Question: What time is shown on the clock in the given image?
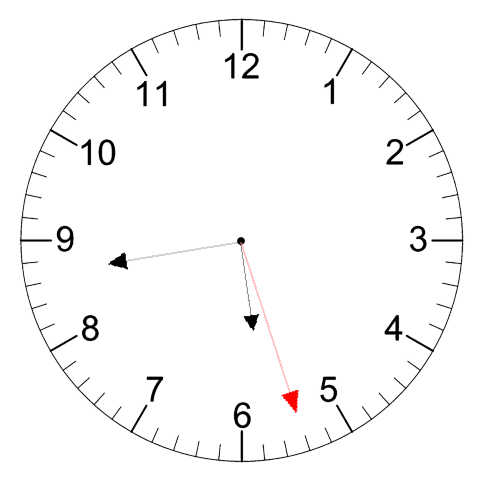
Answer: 05:43:27